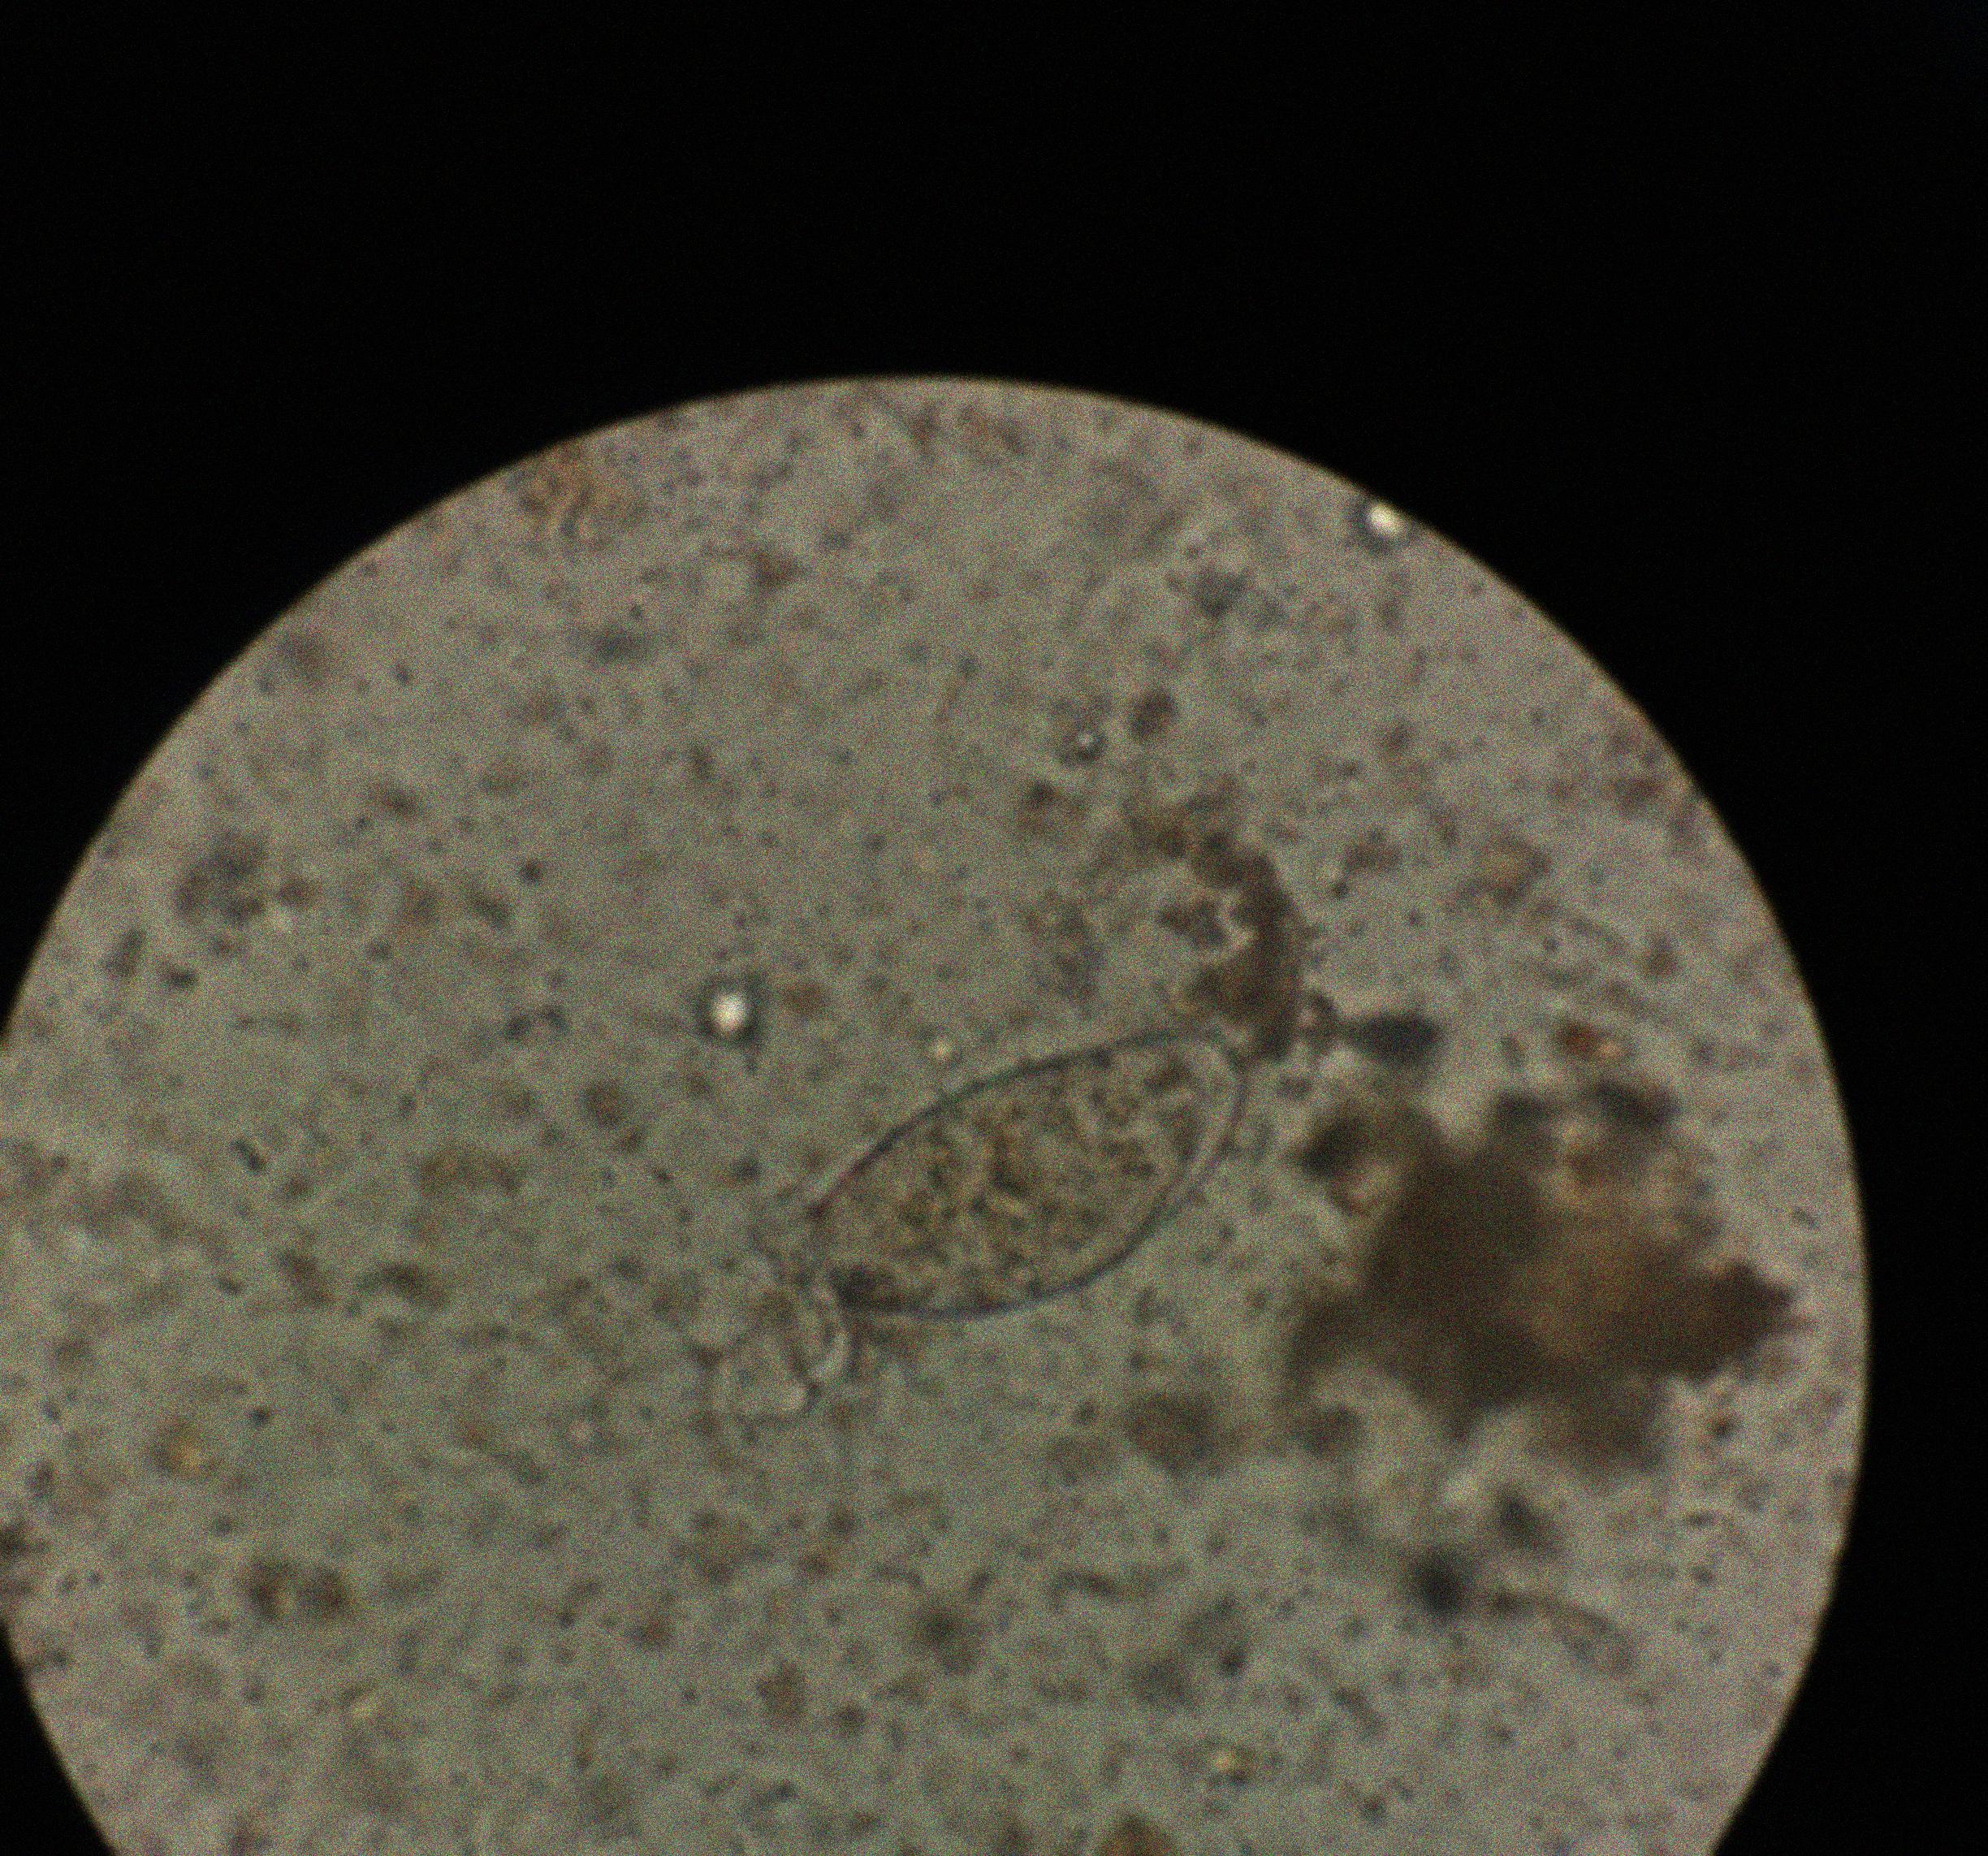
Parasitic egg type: Fasciolopsis buski